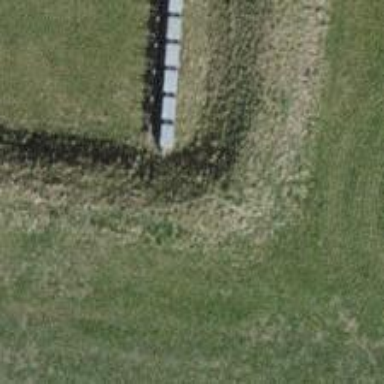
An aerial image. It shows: Retaining wall.